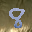
Label: 8